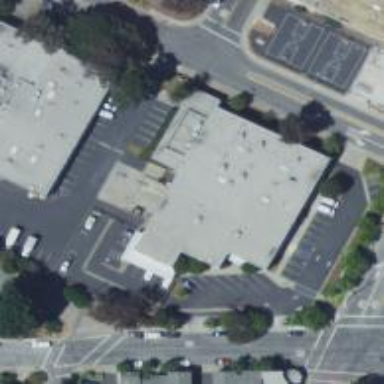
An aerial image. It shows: Post office building.